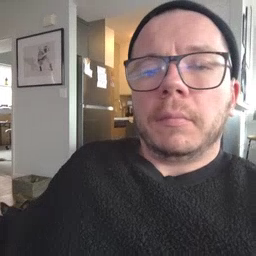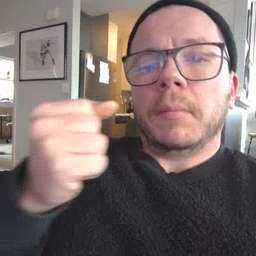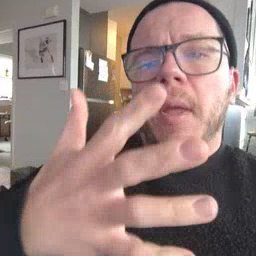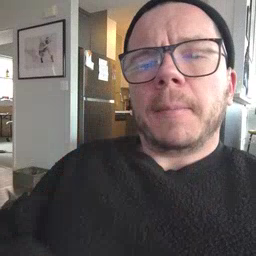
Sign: many